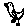
Label: bird